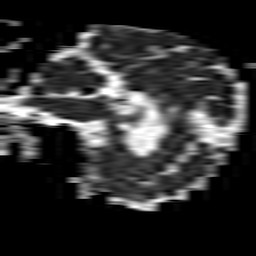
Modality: ADC
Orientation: sagittal
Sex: female
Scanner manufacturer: philips
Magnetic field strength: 1.5 T
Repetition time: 3.403 s
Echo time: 0.06922 s